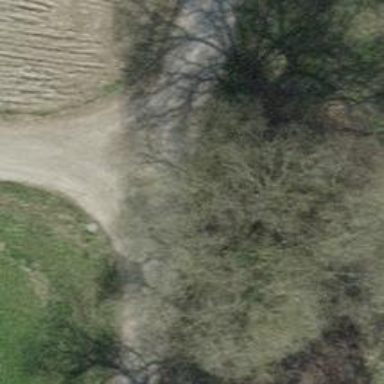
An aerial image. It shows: Track with pebblestone surface. The track type is grade2.